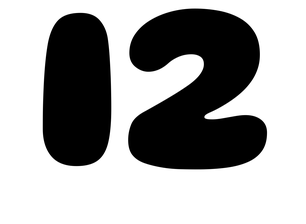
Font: Gluten_ExtraBold